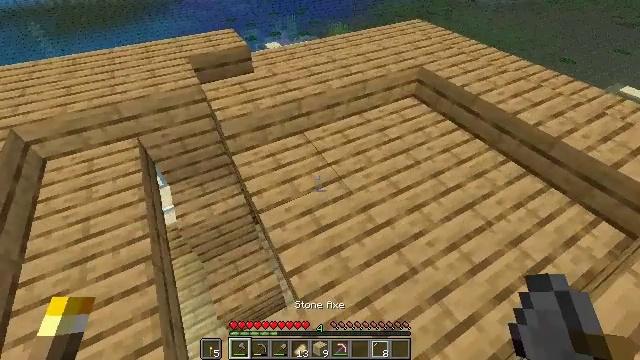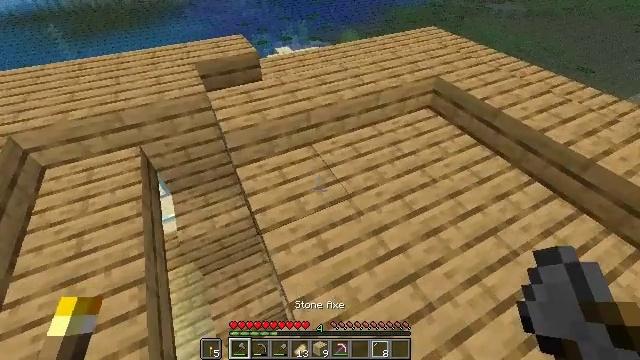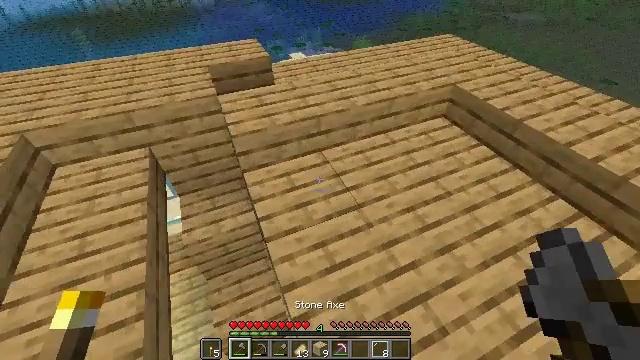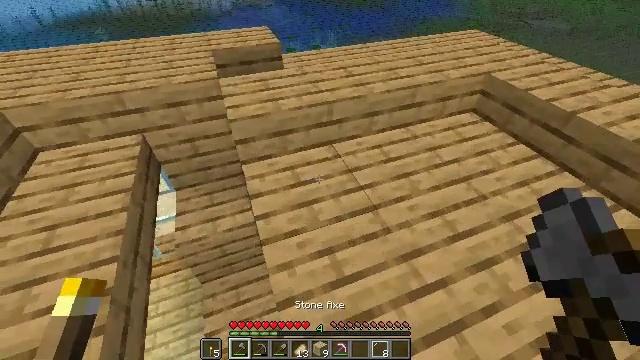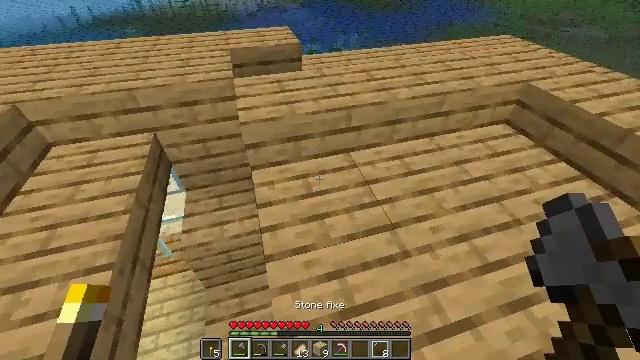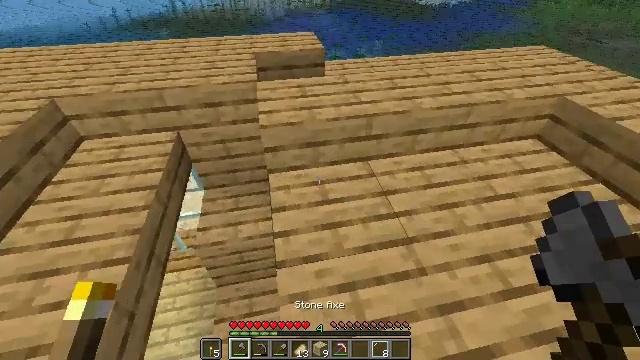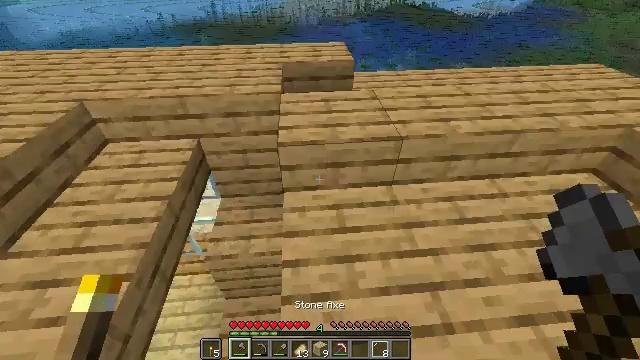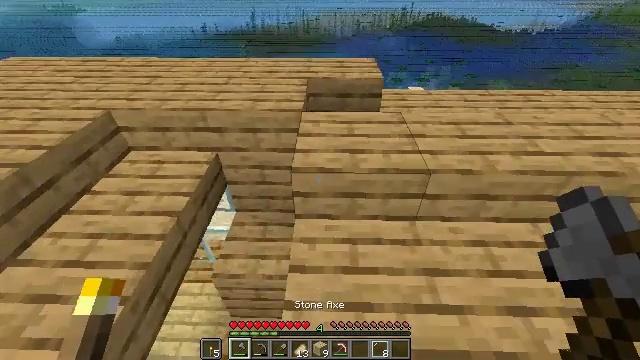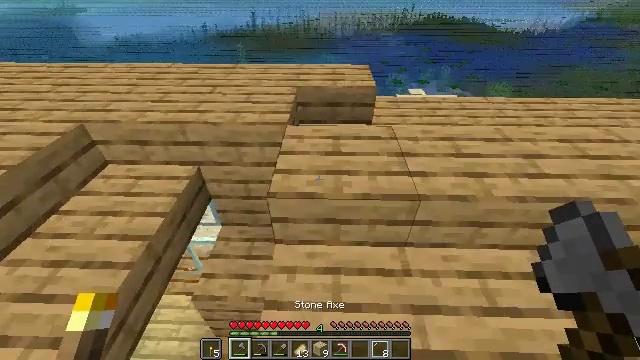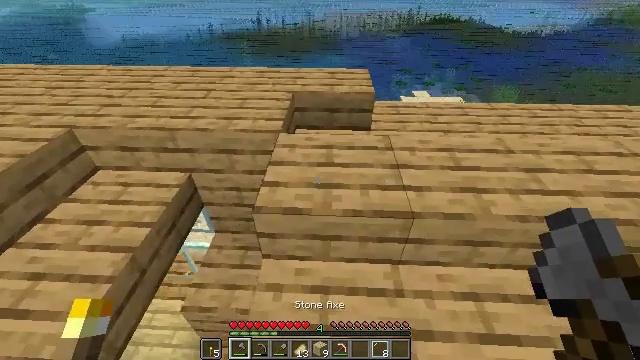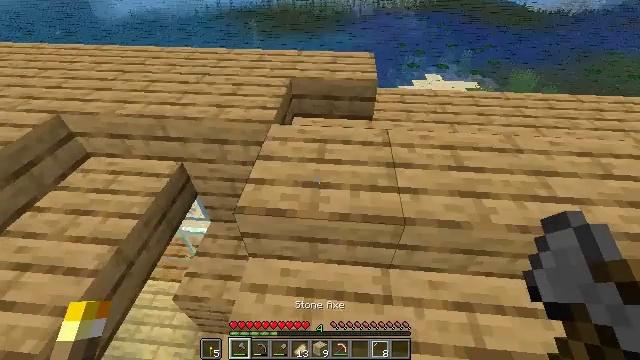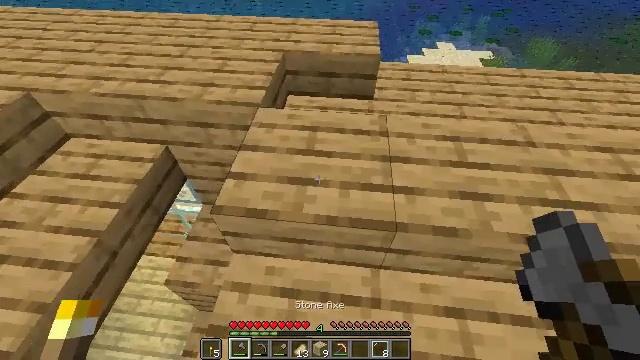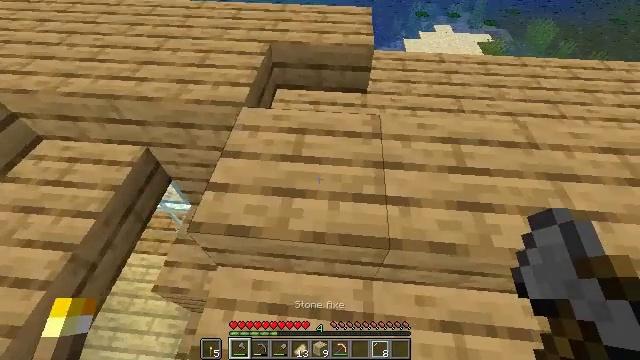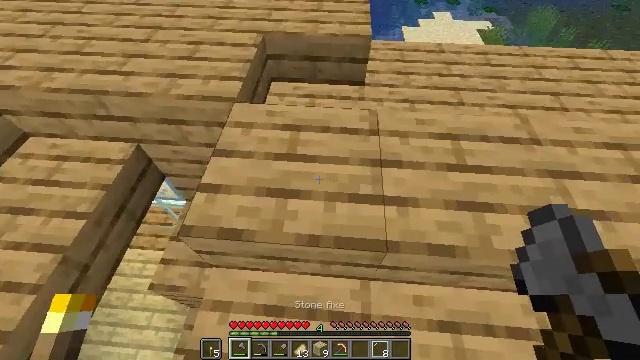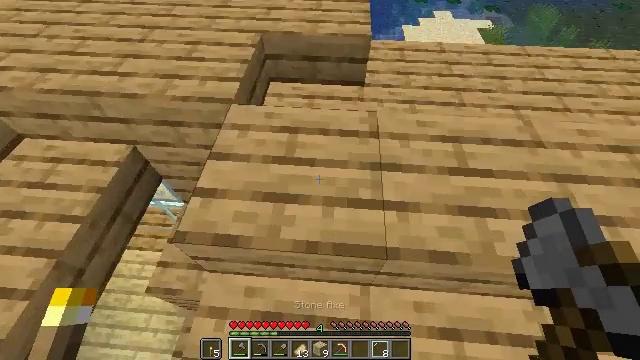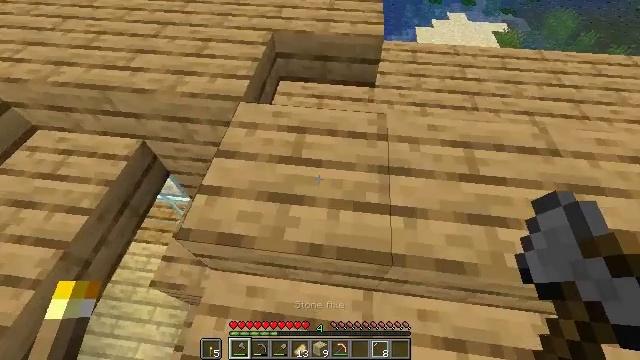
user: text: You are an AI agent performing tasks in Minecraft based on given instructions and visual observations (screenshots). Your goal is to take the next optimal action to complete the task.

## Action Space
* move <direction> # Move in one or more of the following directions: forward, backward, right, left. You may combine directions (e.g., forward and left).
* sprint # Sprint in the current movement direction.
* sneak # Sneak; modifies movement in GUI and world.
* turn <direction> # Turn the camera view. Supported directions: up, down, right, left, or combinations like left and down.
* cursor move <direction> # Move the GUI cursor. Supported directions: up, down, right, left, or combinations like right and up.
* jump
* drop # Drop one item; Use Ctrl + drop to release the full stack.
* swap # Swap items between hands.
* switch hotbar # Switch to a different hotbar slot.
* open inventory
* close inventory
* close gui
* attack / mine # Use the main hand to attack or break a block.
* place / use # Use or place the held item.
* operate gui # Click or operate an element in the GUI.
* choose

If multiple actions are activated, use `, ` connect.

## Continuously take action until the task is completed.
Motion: motion action
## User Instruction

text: Break the oak slab to get it back.
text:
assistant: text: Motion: move forward, turn left
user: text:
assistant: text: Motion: move forward, turn left and up
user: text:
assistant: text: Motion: move forward, turn left
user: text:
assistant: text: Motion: move forward, turn left
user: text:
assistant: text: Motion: move forward, turn left
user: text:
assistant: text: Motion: move forward, turn left and up
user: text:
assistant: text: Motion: move forward and move right, turn left and up
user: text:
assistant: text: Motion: move forward and move right
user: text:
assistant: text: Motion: move forward and move right, turn left
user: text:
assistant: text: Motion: move forward, turn left and down
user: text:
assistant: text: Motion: move forward, turn left and down
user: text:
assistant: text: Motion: turn right and down
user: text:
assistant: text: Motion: turn down
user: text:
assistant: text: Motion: no_op
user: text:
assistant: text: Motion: turn left
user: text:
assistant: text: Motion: move forward, turn left and up
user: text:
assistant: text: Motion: move forward, turn left and up
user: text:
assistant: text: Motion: move forward, turn left
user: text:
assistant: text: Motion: move forward and move right, turn left
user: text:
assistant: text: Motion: move forward and move right, turn left
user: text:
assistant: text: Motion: move forward and move right, turn left
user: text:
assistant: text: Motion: move forward and move right, turn left
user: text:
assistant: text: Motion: move forward, turn left and down, attack / mine
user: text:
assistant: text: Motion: turn left and down, attack / mine
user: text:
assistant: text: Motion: turn left and down, attack / mine
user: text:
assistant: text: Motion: turn left and down, attack / mine
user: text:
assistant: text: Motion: attack / mine
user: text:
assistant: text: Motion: turn left and down, attack / mine
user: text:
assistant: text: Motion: turn left and down, attack / mine
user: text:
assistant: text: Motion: attack / mine